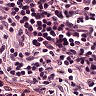
Metastatic tissue present: no